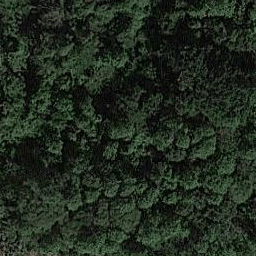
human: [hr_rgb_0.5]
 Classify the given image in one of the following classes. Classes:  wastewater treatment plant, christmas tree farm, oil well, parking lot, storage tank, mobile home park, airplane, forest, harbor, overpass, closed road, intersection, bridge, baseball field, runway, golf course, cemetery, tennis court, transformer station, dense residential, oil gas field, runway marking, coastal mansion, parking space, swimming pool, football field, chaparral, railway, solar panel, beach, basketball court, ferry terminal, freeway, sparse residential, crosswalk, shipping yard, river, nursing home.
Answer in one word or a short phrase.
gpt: forest